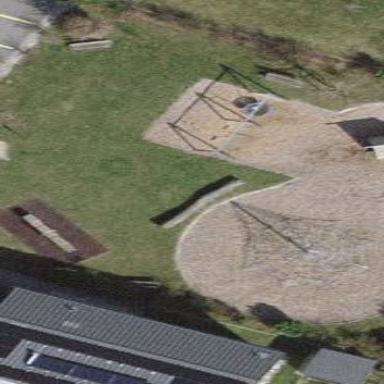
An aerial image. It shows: Playground area for leisure activities on the land.